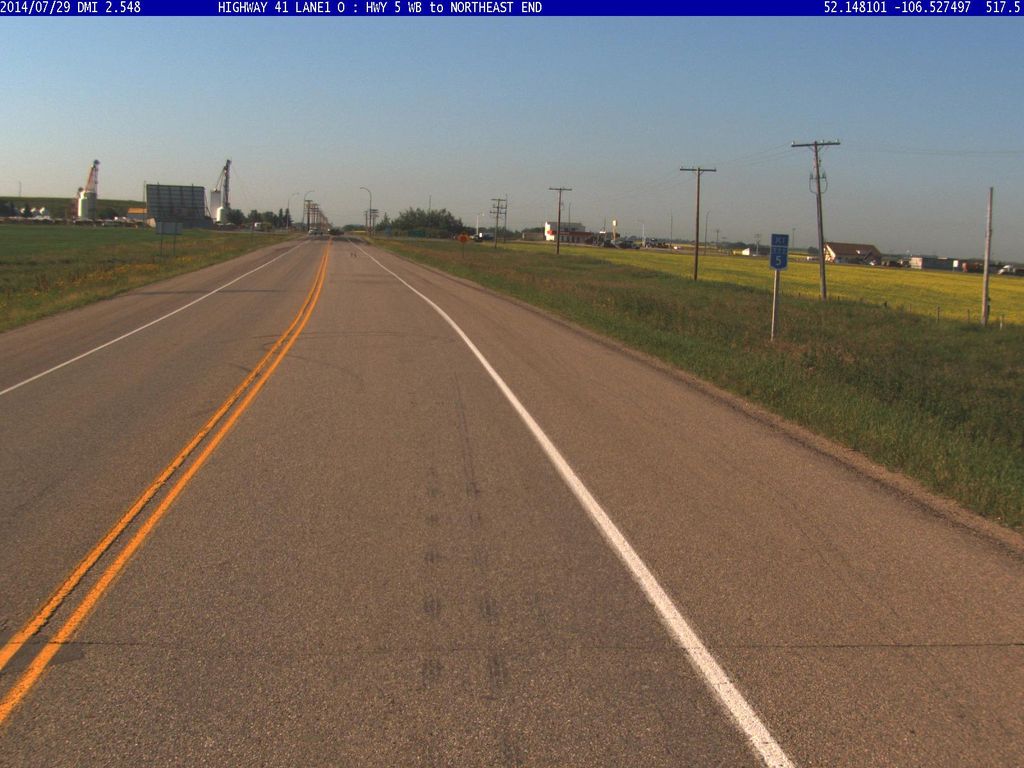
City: saskatoon